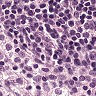
Metastatic tissue present: no